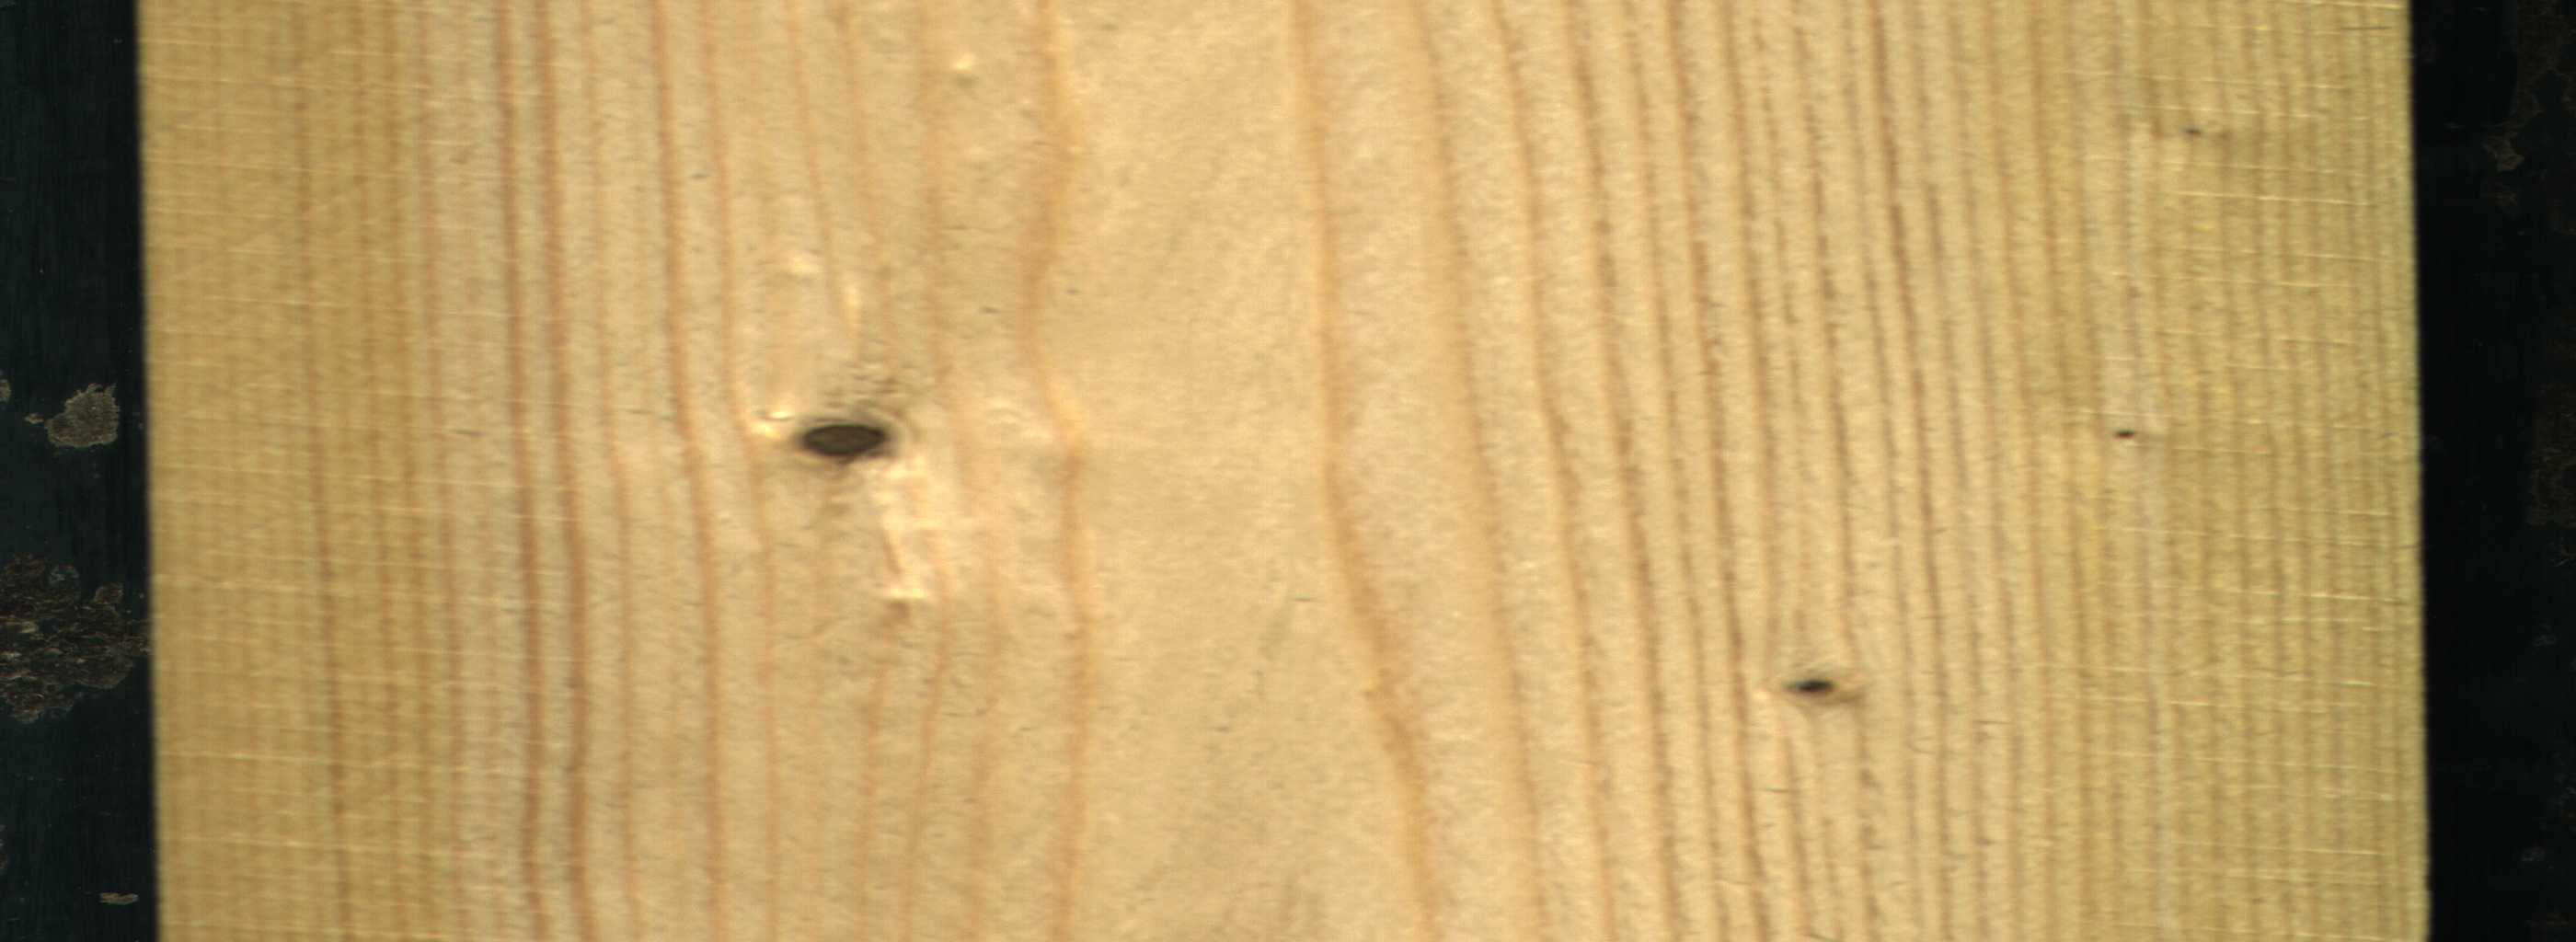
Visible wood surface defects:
Dead_Knot
Dead_Knot